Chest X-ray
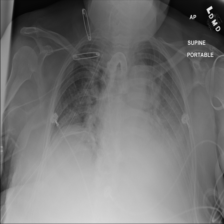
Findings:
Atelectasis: negative
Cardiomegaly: negative
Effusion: negative
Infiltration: positive
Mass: negative
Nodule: negative
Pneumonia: negative
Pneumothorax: negative
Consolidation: negative
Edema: negative
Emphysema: negative
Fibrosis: negative
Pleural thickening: negative
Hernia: negative